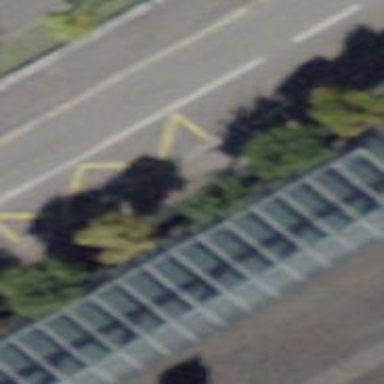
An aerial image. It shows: Platform for public transport. The platform is located by the road.